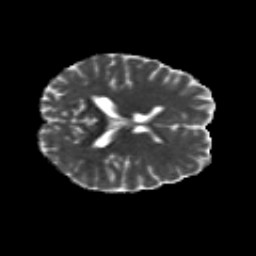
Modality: MD
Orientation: axial
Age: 20
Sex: female
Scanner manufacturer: siemens
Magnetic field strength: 3 T
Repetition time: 8.8 s
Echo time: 0.085 s